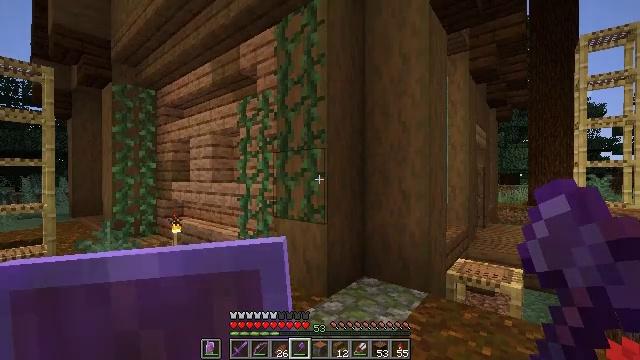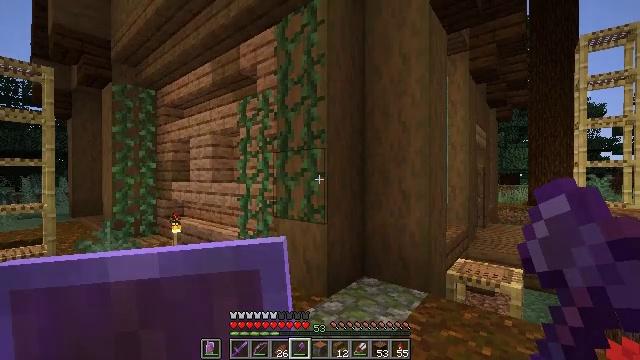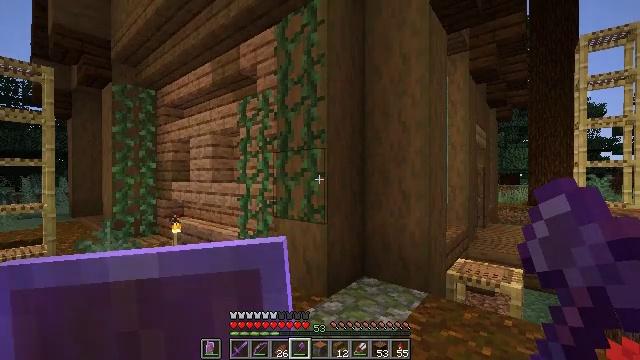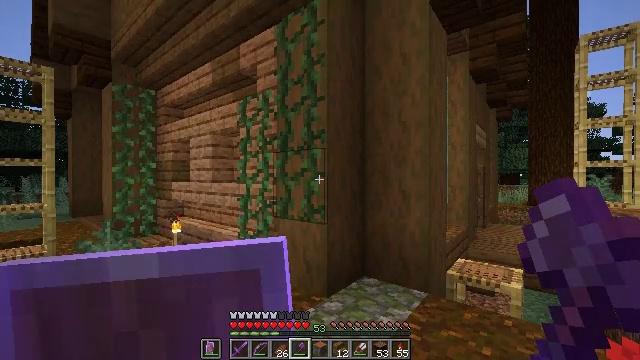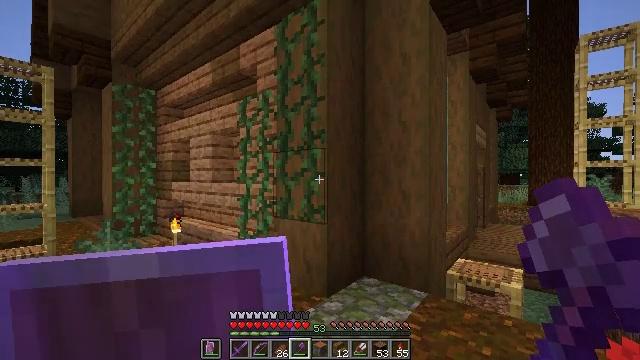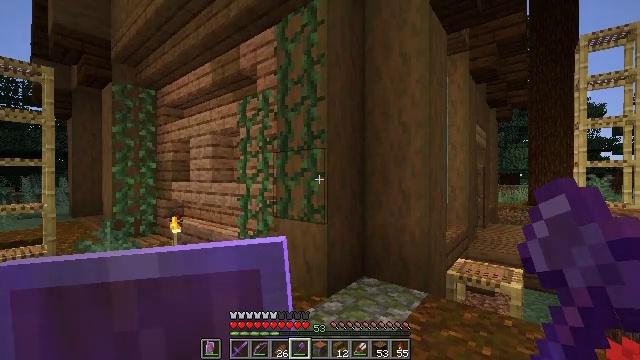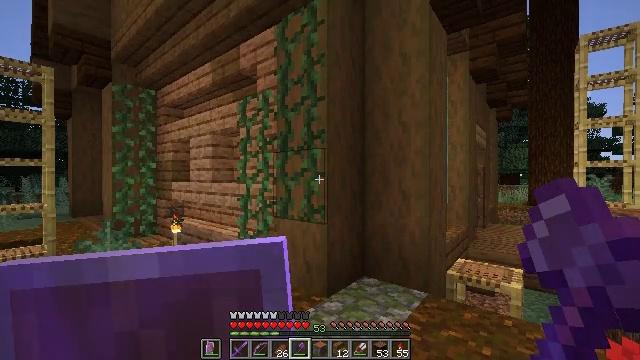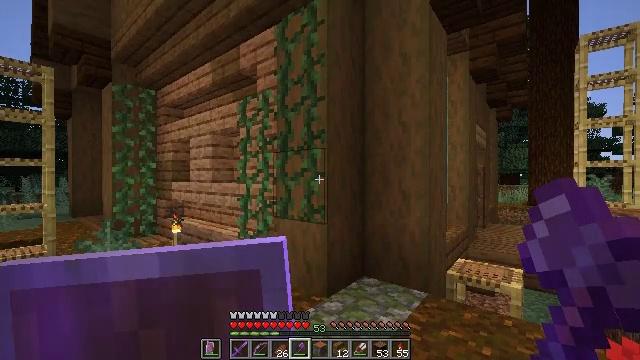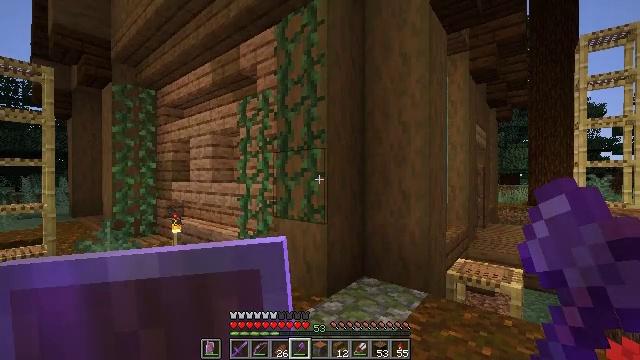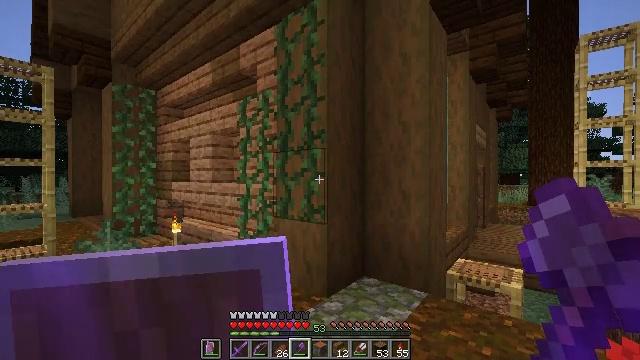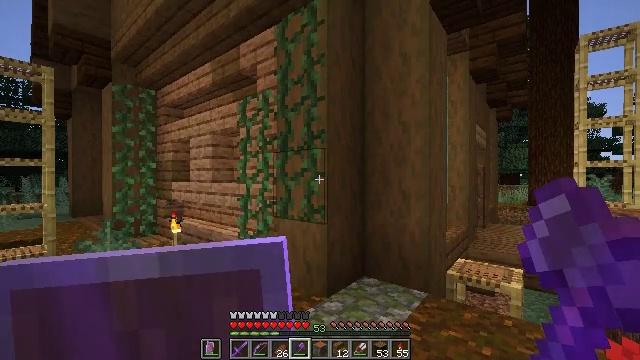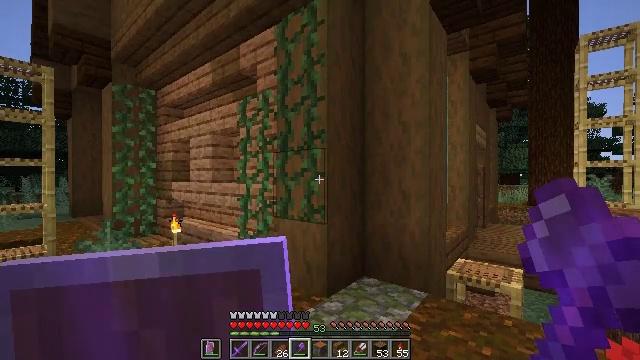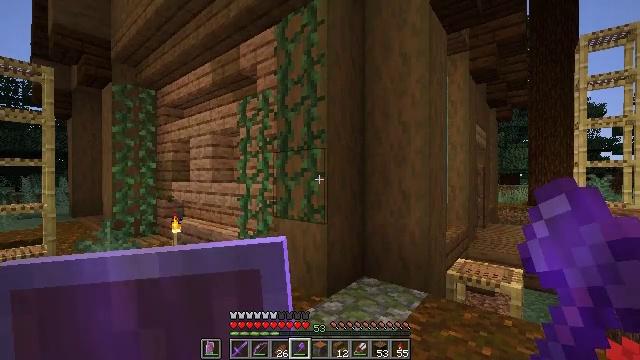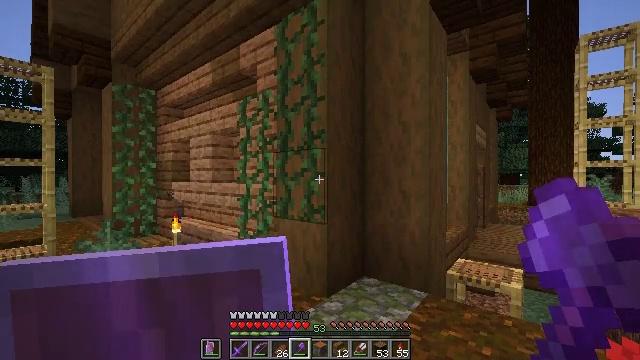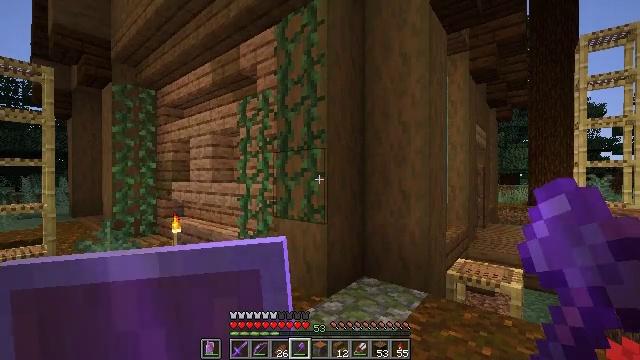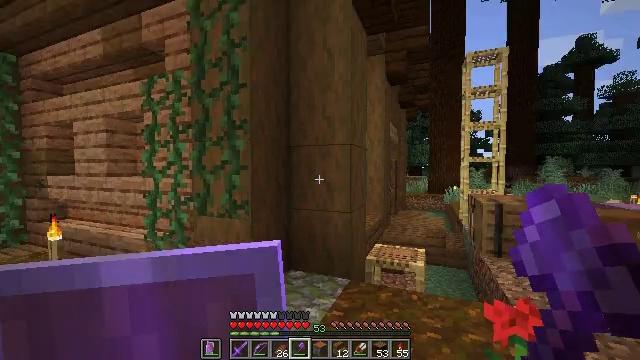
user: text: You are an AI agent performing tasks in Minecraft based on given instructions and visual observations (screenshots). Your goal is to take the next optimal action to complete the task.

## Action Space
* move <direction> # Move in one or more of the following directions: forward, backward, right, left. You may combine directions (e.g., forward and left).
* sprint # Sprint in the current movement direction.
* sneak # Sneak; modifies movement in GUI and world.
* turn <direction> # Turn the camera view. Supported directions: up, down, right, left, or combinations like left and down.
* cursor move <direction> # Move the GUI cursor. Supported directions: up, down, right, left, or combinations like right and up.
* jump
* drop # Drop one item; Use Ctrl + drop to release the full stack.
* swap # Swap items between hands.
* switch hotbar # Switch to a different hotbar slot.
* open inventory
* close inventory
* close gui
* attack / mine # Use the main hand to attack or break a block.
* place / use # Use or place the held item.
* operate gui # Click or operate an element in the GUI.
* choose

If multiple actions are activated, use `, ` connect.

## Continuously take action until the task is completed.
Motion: motion action
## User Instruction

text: Mine stripped acacia log.
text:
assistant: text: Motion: no_op
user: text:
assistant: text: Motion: no_op
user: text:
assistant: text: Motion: no_op
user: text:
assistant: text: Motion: no_op
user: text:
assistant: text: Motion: no_op
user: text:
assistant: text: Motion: no_op
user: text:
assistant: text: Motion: no_op
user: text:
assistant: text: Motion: no_op
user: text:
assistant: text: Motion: no_op
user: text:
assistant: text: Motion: no_op
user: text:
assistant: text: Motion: no_op
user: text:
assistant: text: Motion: no_op
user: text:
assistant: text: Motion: no_op
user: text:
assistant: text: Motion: no_op
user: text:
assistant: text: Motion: move forward, turn right and down
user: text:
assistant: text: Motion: move forward, turn right and down
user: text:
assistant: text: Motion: move forward, turn right and down
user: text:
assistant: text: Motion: move forward
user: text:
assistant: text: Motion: move forward
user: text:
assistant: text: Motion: move forward
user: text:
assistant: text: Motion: move forward
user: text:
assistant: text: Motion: move forward
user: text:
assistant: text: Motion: move forward
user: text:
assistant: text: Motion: move forward
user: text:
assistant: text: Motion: move forward
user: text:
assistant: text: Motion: move forward
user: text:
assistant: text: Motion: move forward
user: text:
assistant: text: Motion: move forward, turn left
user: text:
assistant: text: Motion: move forward, turn left
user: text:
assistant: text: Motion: move forward, turn left